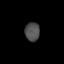
Tissue: lung
Cell type: Endothelial cells
Senescence score: 0.2384
Nuclear area (px): 271
Mean DAPI intensity: 78.834